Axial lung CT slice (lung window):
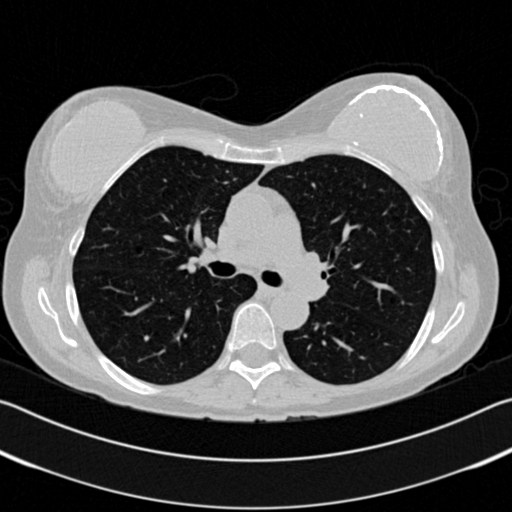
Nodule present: no